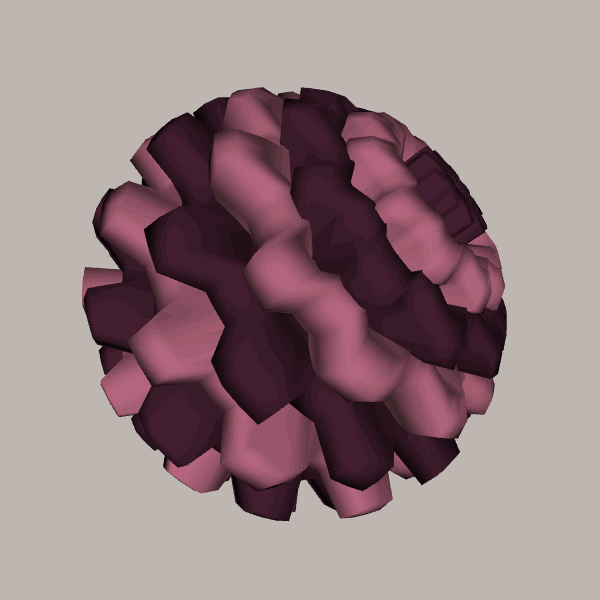
Background: light